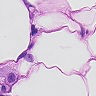
Metastatic tissue present: yes